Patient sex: M
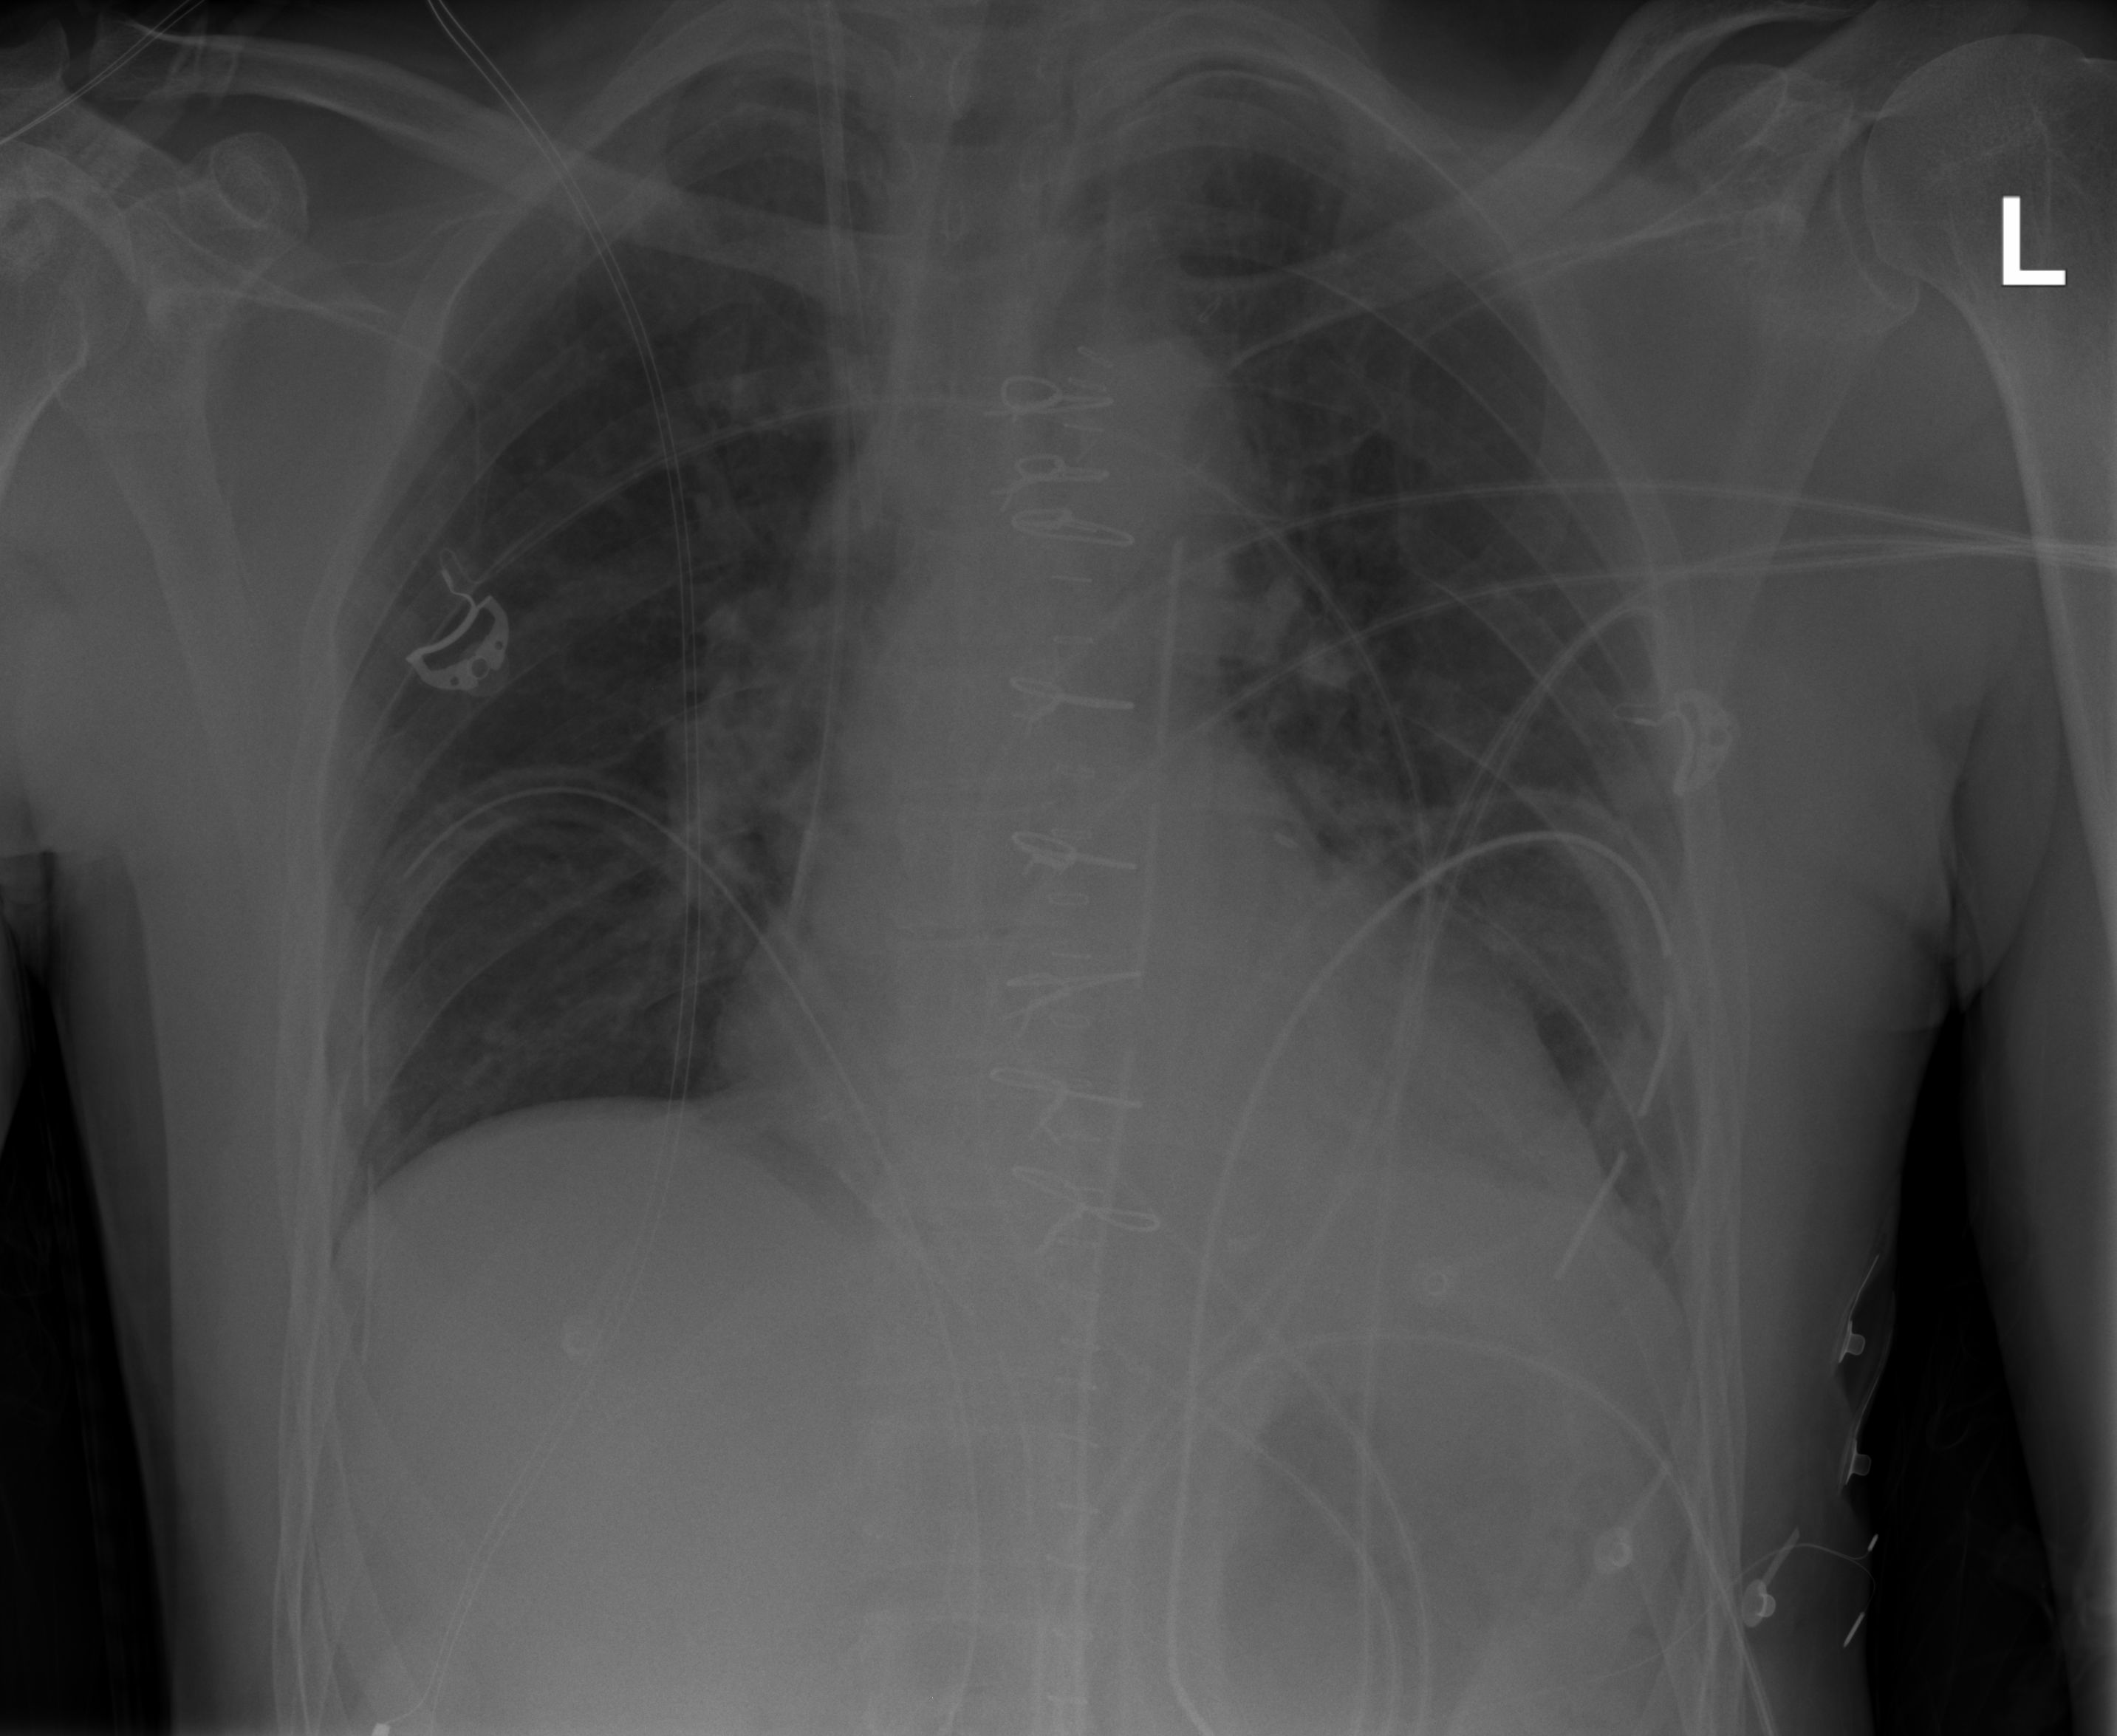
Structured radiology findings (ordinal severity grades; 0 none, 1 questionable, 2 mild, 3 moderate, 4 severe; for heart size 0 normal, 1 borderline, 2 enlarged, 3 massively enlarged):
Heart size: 2
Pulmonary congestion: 0
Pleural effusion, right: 0
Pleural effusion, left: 0
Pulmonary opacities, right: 0
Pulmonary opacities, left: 0
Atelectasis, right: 0
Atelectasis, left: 2